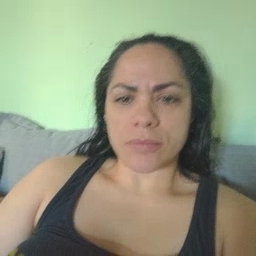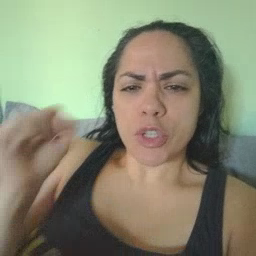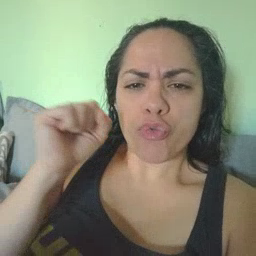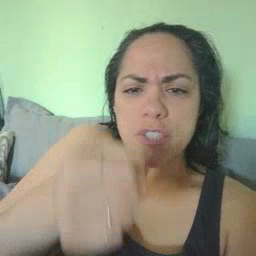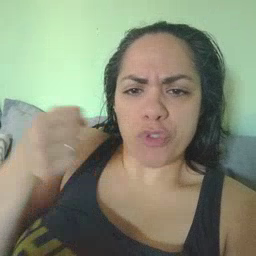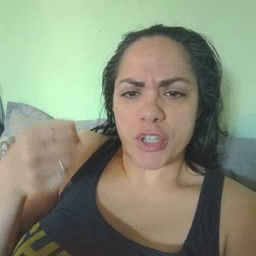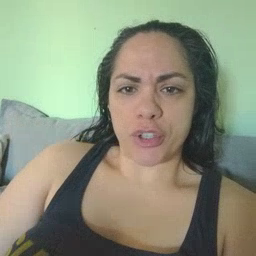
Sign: refrigerator